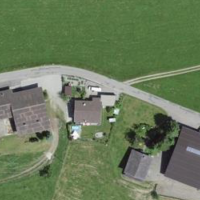
EUNIS habitat code: 52
Species observed at this site:
Aegopodium podagraria